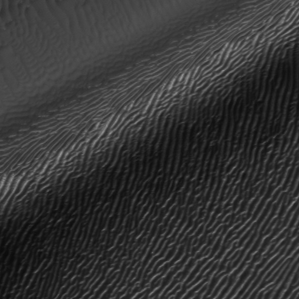
Label: frost